Question: When I commit a file from Git Bash on my computer and push it on GitHub, I am not recognized as the author of the commit:

When pointing on the question mark, here is the message displayed:
> Unrecognized author. If this is you, make sure the email address you used to commit is associated with your account. You can add emails to your account in Settings.
Problem is I checked several times and I can assure you the two e-mail addresses corresponds.
> git config --global user.email
Displays the exact same e-mail address given in <URL>.
I use Windows 7 and I connect with SSH to the remote repository.
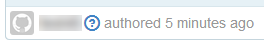
Answer: Use 'git show' or 'git show <commit-SHA>' for checking if your commit's author email is correct. If not, use 'git config user.email "<your-email>"' as you may have changed that setting for that particular repo, despite your global config.